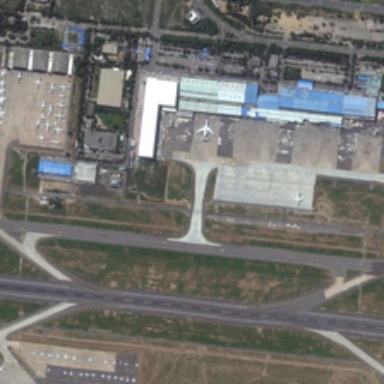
Many planes are in an airport near many green trees .